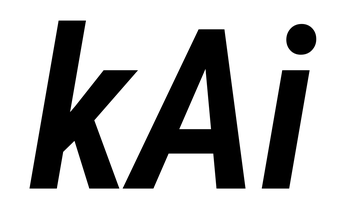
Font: Roboto-Italic_Condensed_SemiBold_Italic